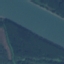
Land use / land cover: River